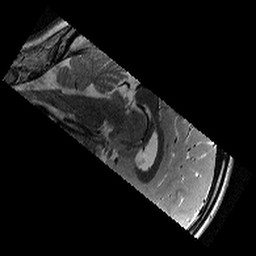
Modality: T2w
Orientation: sagittal
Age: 11
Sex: female
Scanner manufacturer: siemens
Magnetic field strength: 3 T
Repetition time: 9.23 s
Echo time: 0.067 s